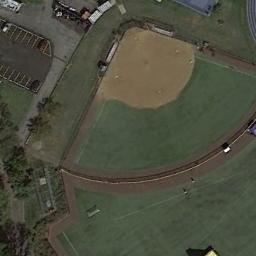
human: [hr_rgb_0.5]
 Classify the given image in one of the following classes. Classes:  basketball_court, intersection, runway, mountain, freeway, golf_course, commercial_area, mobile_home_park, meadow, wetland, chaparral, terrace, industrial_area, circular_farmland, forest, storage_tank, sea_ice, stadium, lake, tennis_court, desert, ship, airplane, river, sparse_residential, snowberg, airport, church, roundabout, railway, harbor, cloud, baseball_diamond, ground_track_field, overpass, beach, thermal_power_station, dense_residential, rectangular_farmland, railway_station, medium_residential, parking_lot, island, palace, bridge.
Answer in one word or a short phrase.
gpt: baseball_diamond